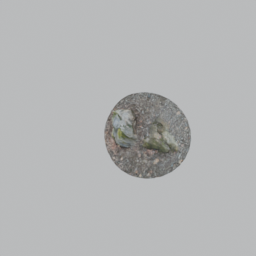
Label: nature